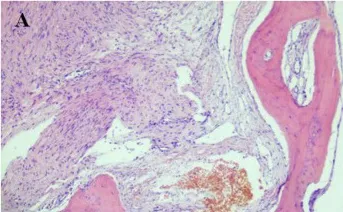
Pathological examination of the biopsy of lesion tissues of the L2 vertebral body. (A) The bone tissue were invaded by tumor cells (HE x 100).
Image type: pathology (h&e)